Question: I've run into a bit of a performance problem. I got the following database model.

I wish to select all entries in Entity2 that doesn't have a foreign key in Entity1, in other words the navigation property must be null.
I've come up with the following LINQ query 'context.Entity2Set.Where(x => x.Entity1 == null);' and it works, however it's slow. So I was wondering if there was a better (faster) way (other then indexing) to select the entries.
In the end I want to select the entries from Entity4, so performance is an issue.
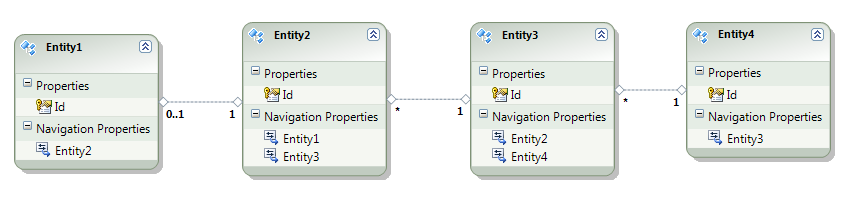
Answer: You are querying for the principal in the relationship ('Entity2'), not the dependent ('Entity1'). This means that the foreign key is in table 'Entity1' and the generated SQL query isn't just a query for a column value in table 'Entity2'. In order to get the desired result the SQL query must join (by 'LEFT OUTER JOIN') the two tables.
If it were a one-to-many relationship your query is like: "Fetch all orders that have no order items." This can't be achieved by inspecting the 'Order' table alone, because the foreign key is in table 'OrderItem' and the query must join the two tables. Indeed in this example the query's performance could be improved by indexing the foreign key column in table 'OrderItem'.
Unfortunely in your example you can't improve your query by indexing a column anymore because you have a one-to-one relationship (not one-to-many). Since EF's one-to-one relationships are always shared primary key associations the foreign key in table 'Entity1' is its primary key 'Id' at the same time.
That means that your foreign key column is already indexed - namely by the clustered primary key index in table 'Entity1'.
The generated SQL query is like so:
'''
SELECT
[Extent1].[Id] AS [Id],
[Extent1].[OtherColumn] AS [OtherColumn]
FROM [dbo].[Entity2] AS [Extent1]
LEFT OUTER JOIN [dbo].[Entity1] AS [Extent2] ON [Extent1].[Id] = [Extent2].[Id]
LEFT OUTER JOIN [dbo].[Entity1] AS [Extent3] ON [Extent2].[Id] = [Extent3].[Id]
WHERE [Extent3].[Id] IS NULL
'''
As you can see the tables are joined by the indexed 'Id' columns. The second and redundant 'LEFT OUTER JOIN' is a flaw in Entity Framework's SQL generation that was in effect for EF < 5.0. I am not sure if it is solved in EF >= 5.0. I don't know if it really matters for the query performance because the line joins the table with itself by the same column, so I'd hope the SQL query optimizer will recognize it and ignore the line in the execution plan.
In essence: Your LINQ query is fine and you can't improve the performance, even not by adding any additional index to a column.
However, what I would suggest is to find out what really slow. Is it indeed the SQL query, or is it translation from the LINQ query to SQL, or is it perhaps object materialization of the returned result set, etc.? The first step I would do is pasting the generated SQL query into SQL Server Management Studio and see how the performance is there. Even though you would not change the LINQ query there might be other opportunities to improve the performance.